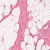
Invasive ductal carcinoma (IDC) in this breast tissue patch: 0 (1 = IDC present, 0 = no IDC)